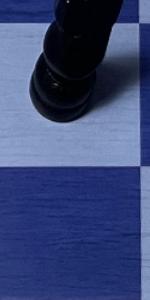
Label: Empty